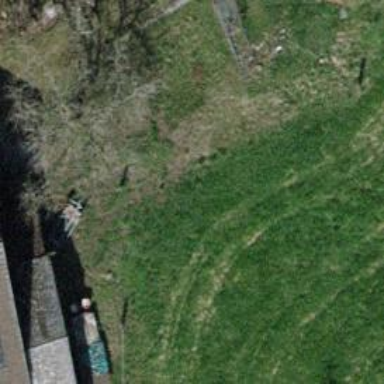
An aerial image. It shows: Farm.